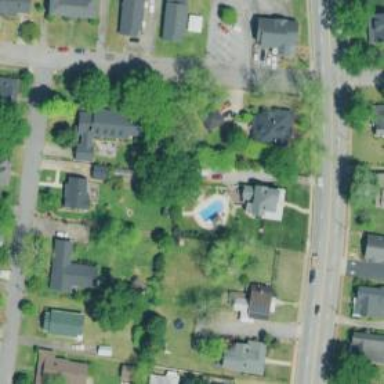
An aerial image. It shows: Swimming pool located in leisure land.